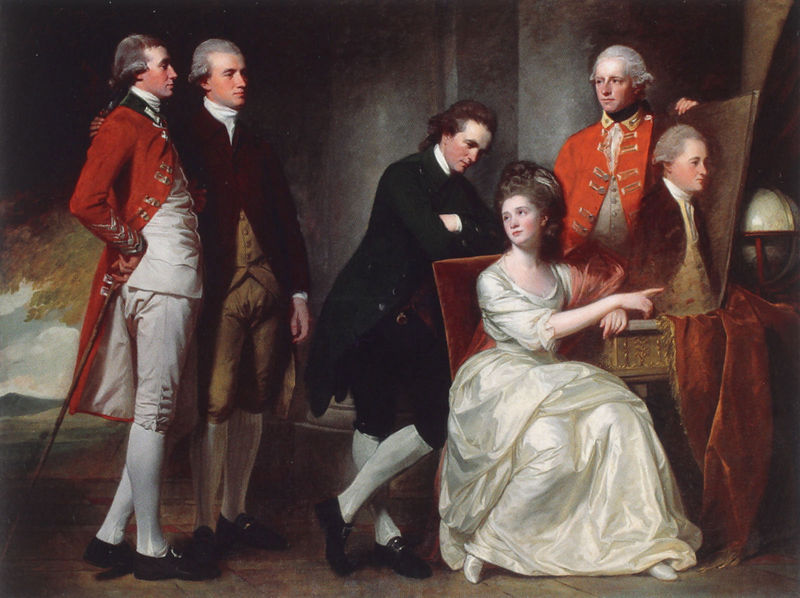
Titel: Die Familie Beaumont
Künstler: George Romney
Institution: London, Tate Gallery
Schlagwörter: baum, berg, gemälde, gruppe, hand, mann, weiß, landschaft, menschen, sitzen, bunt, finger, frau, kleid, männer, raum, schwarz, stuhl, tisch, rot, tuch, wiese, anzug, hose, jacke, wand, samt, stehen, bild, bildnis, portrait, porträt, sitzend, adel, familie, musik, perücke, farbig, schuhe, farbe, soldaten, zeigefinger, junge, zeigen, schnalle, strümpfe, knabe, uniform, uniformen, treffen, diskussion, wandbild, globus, himmer, sissi, amerikanisch, frau männer, betrachtend, gruppenportrai, frau männer salon globus baum